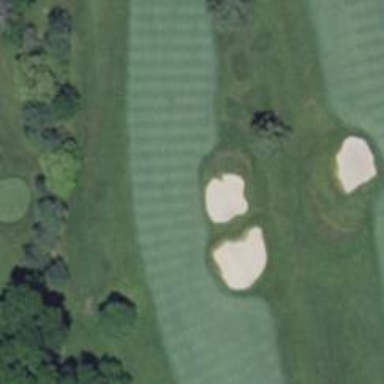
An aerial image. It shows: View of golf hole.